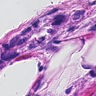
Metastatic tissue present: yes